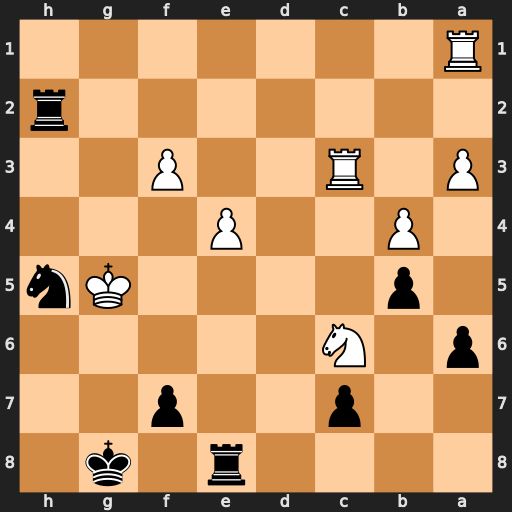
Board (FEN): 4r1k1/2p2p2/p1N5/1p4Kn/1P2P3/P1R2P2/7r/R7
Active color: b
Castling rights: -
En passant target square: -
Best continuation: Rg2+ Kf5 Ng3+ Kf4 Ne2+ Ke3 Nxc3